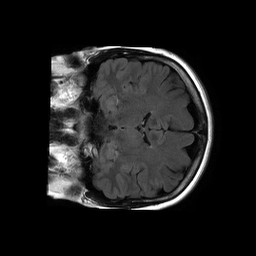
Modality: FLAIR
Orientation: coronal
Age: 41
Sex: female
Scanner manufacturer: philips
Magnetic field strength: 1.5 T
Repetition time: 6.24 s
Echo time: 0.12 s